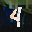
Label: 4